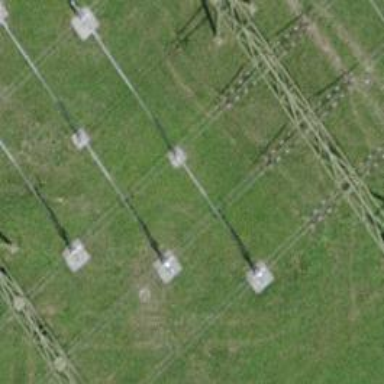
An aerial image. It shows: Switch for power supply.